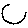
Label: circle